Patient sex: F
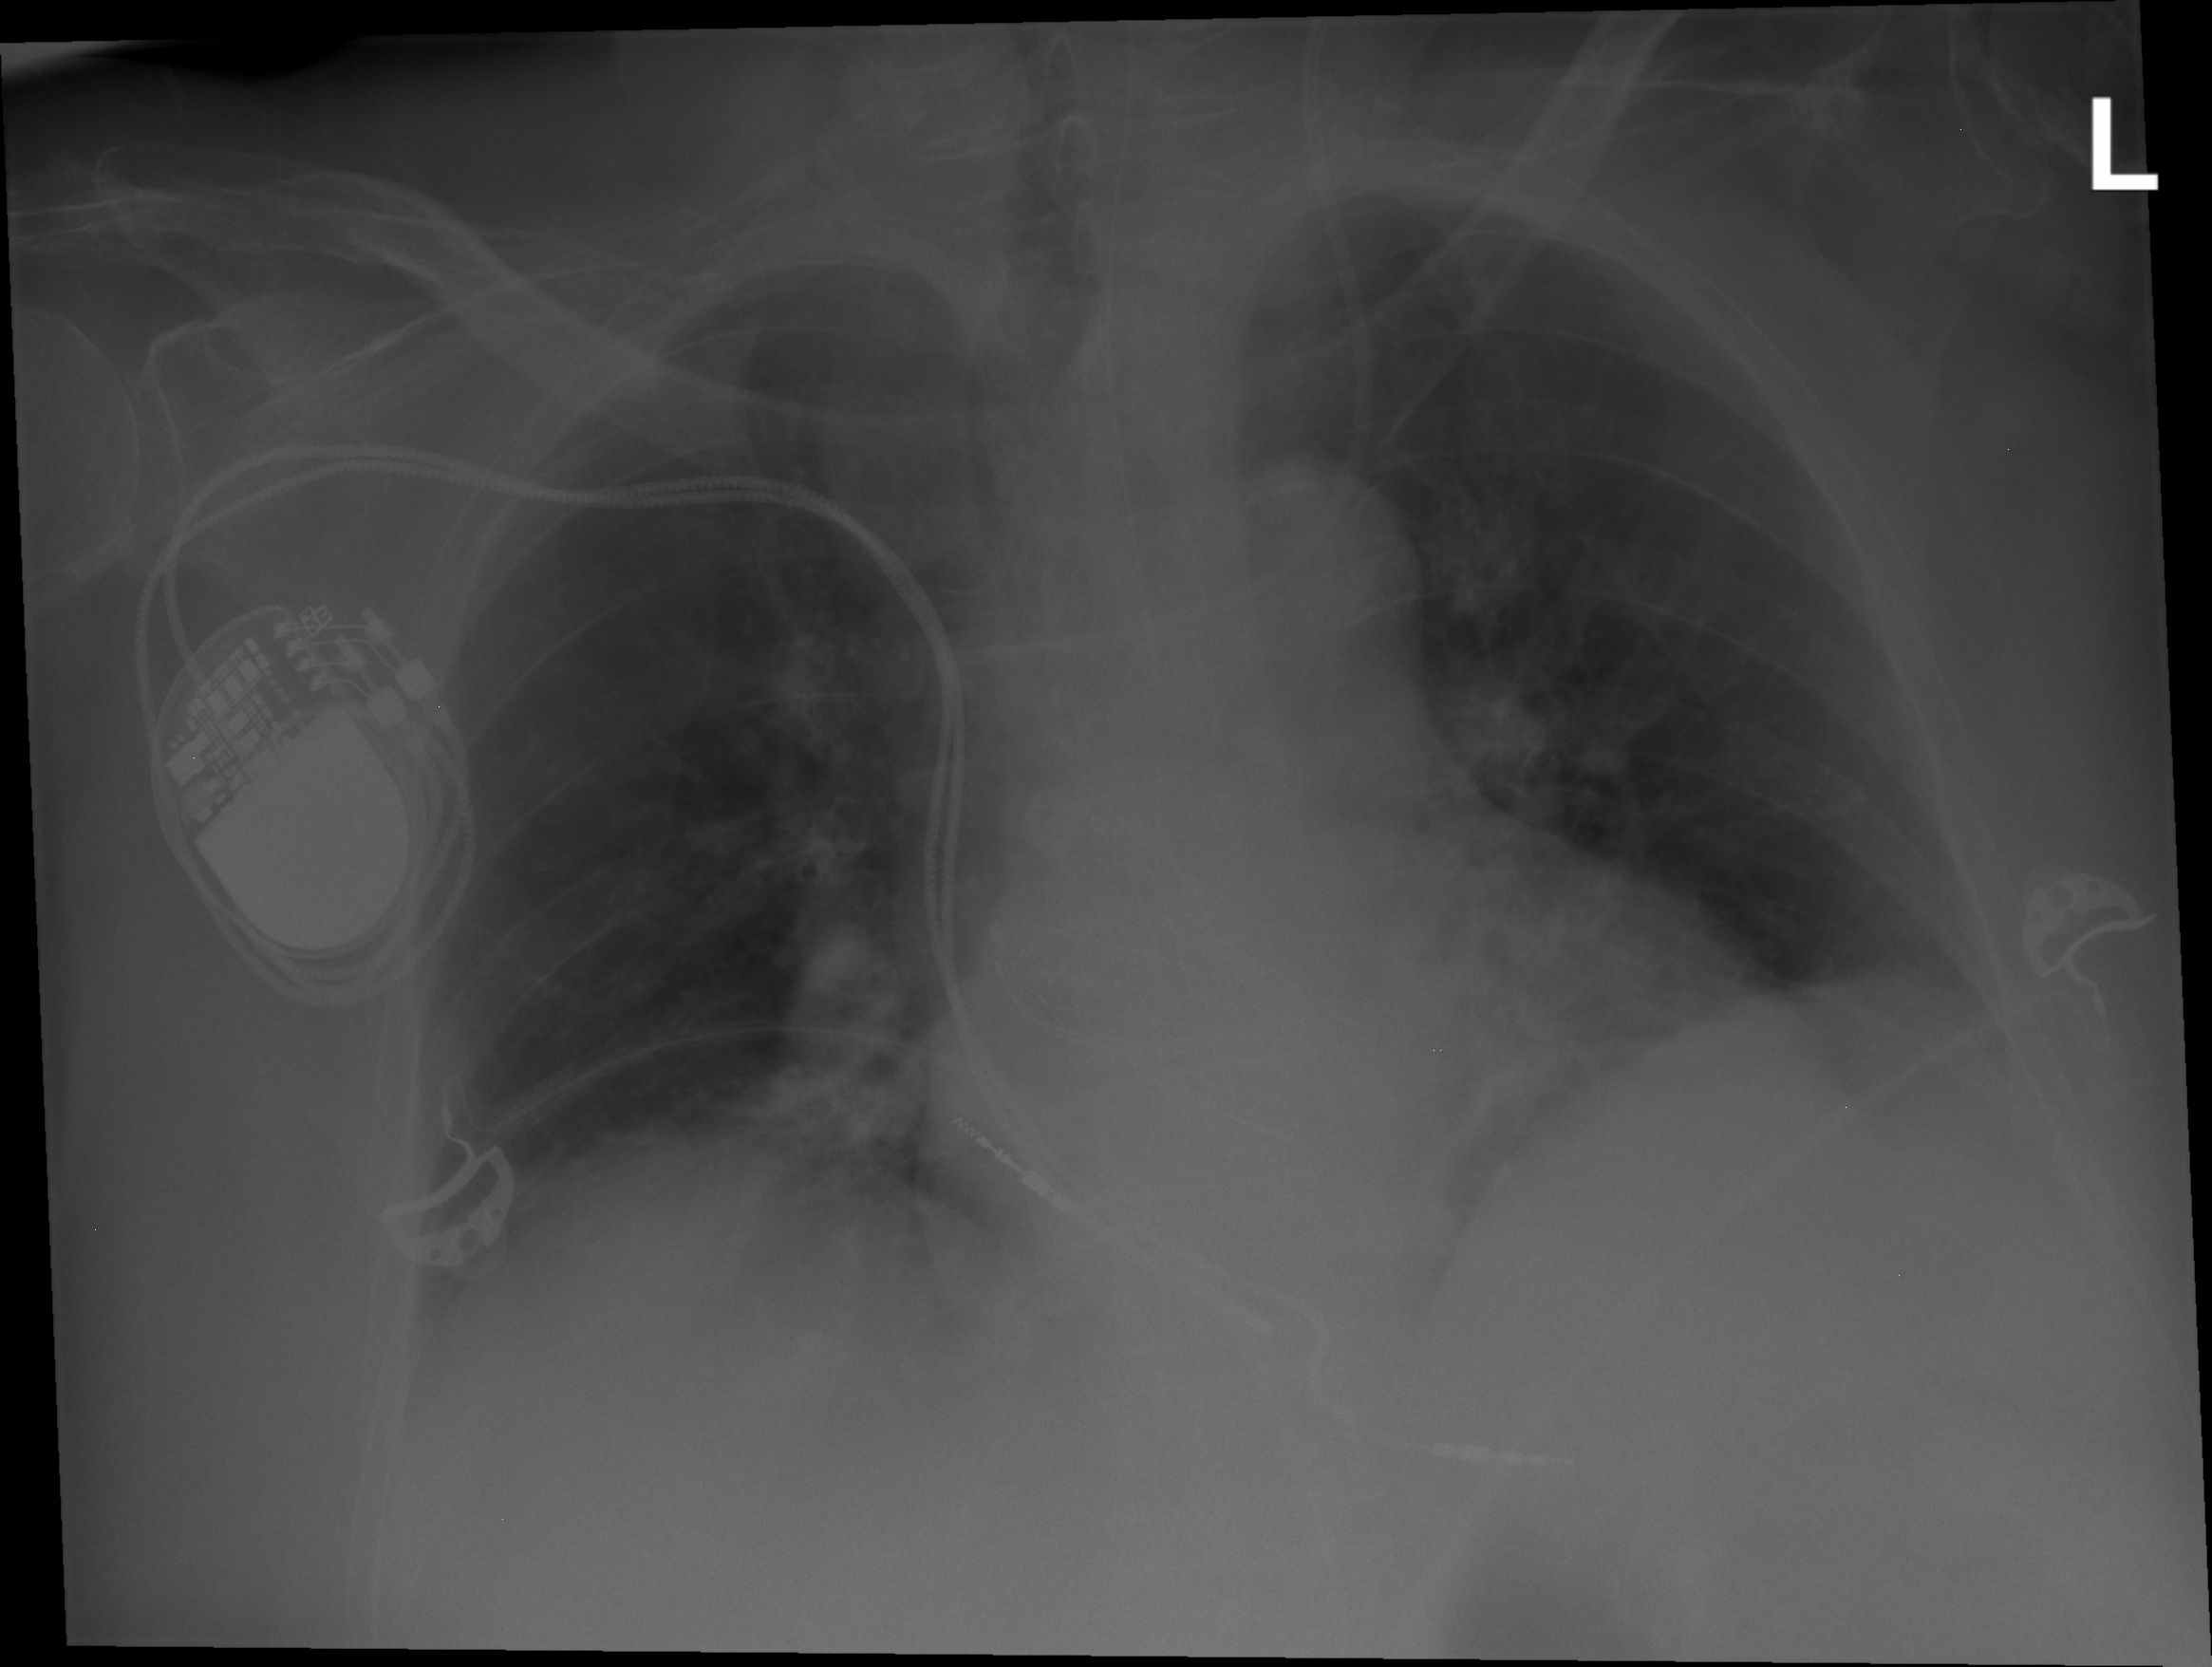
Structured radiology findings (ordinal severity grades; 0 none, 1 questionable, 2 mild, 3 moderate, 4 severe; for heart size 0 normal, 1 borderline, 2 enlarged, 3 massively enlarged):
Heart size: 0
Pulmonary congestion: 1
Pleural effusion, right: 0
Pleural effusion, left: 0
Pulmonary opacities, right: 0
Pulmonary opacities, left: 0
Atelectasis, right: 1
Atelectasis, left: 1